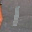
Label: 1